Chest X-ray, PA view. Patient: 27 years old, sex F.
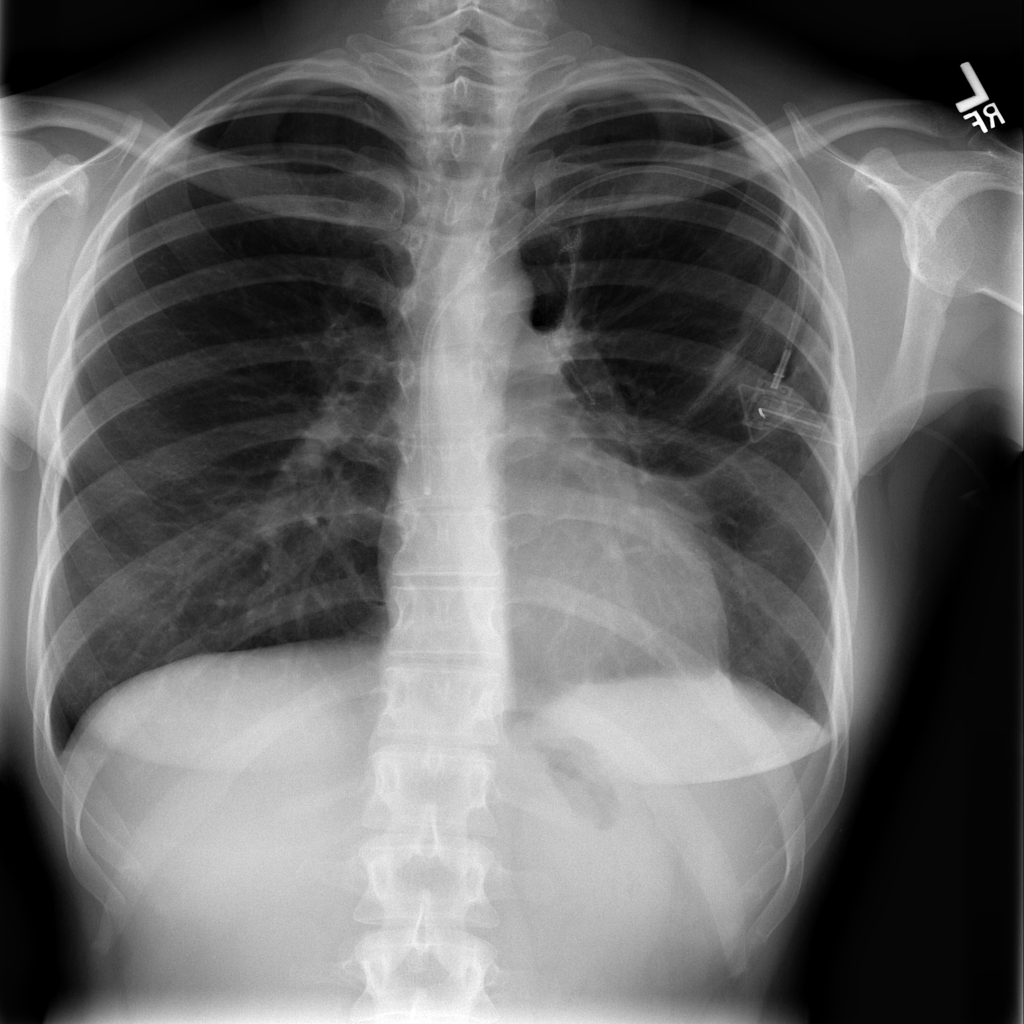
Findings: No Finding